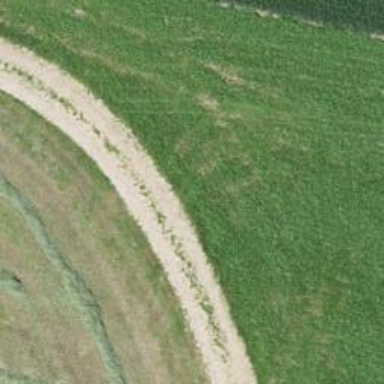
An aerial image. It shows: Unpaved track with grade2 track type.